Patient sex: M
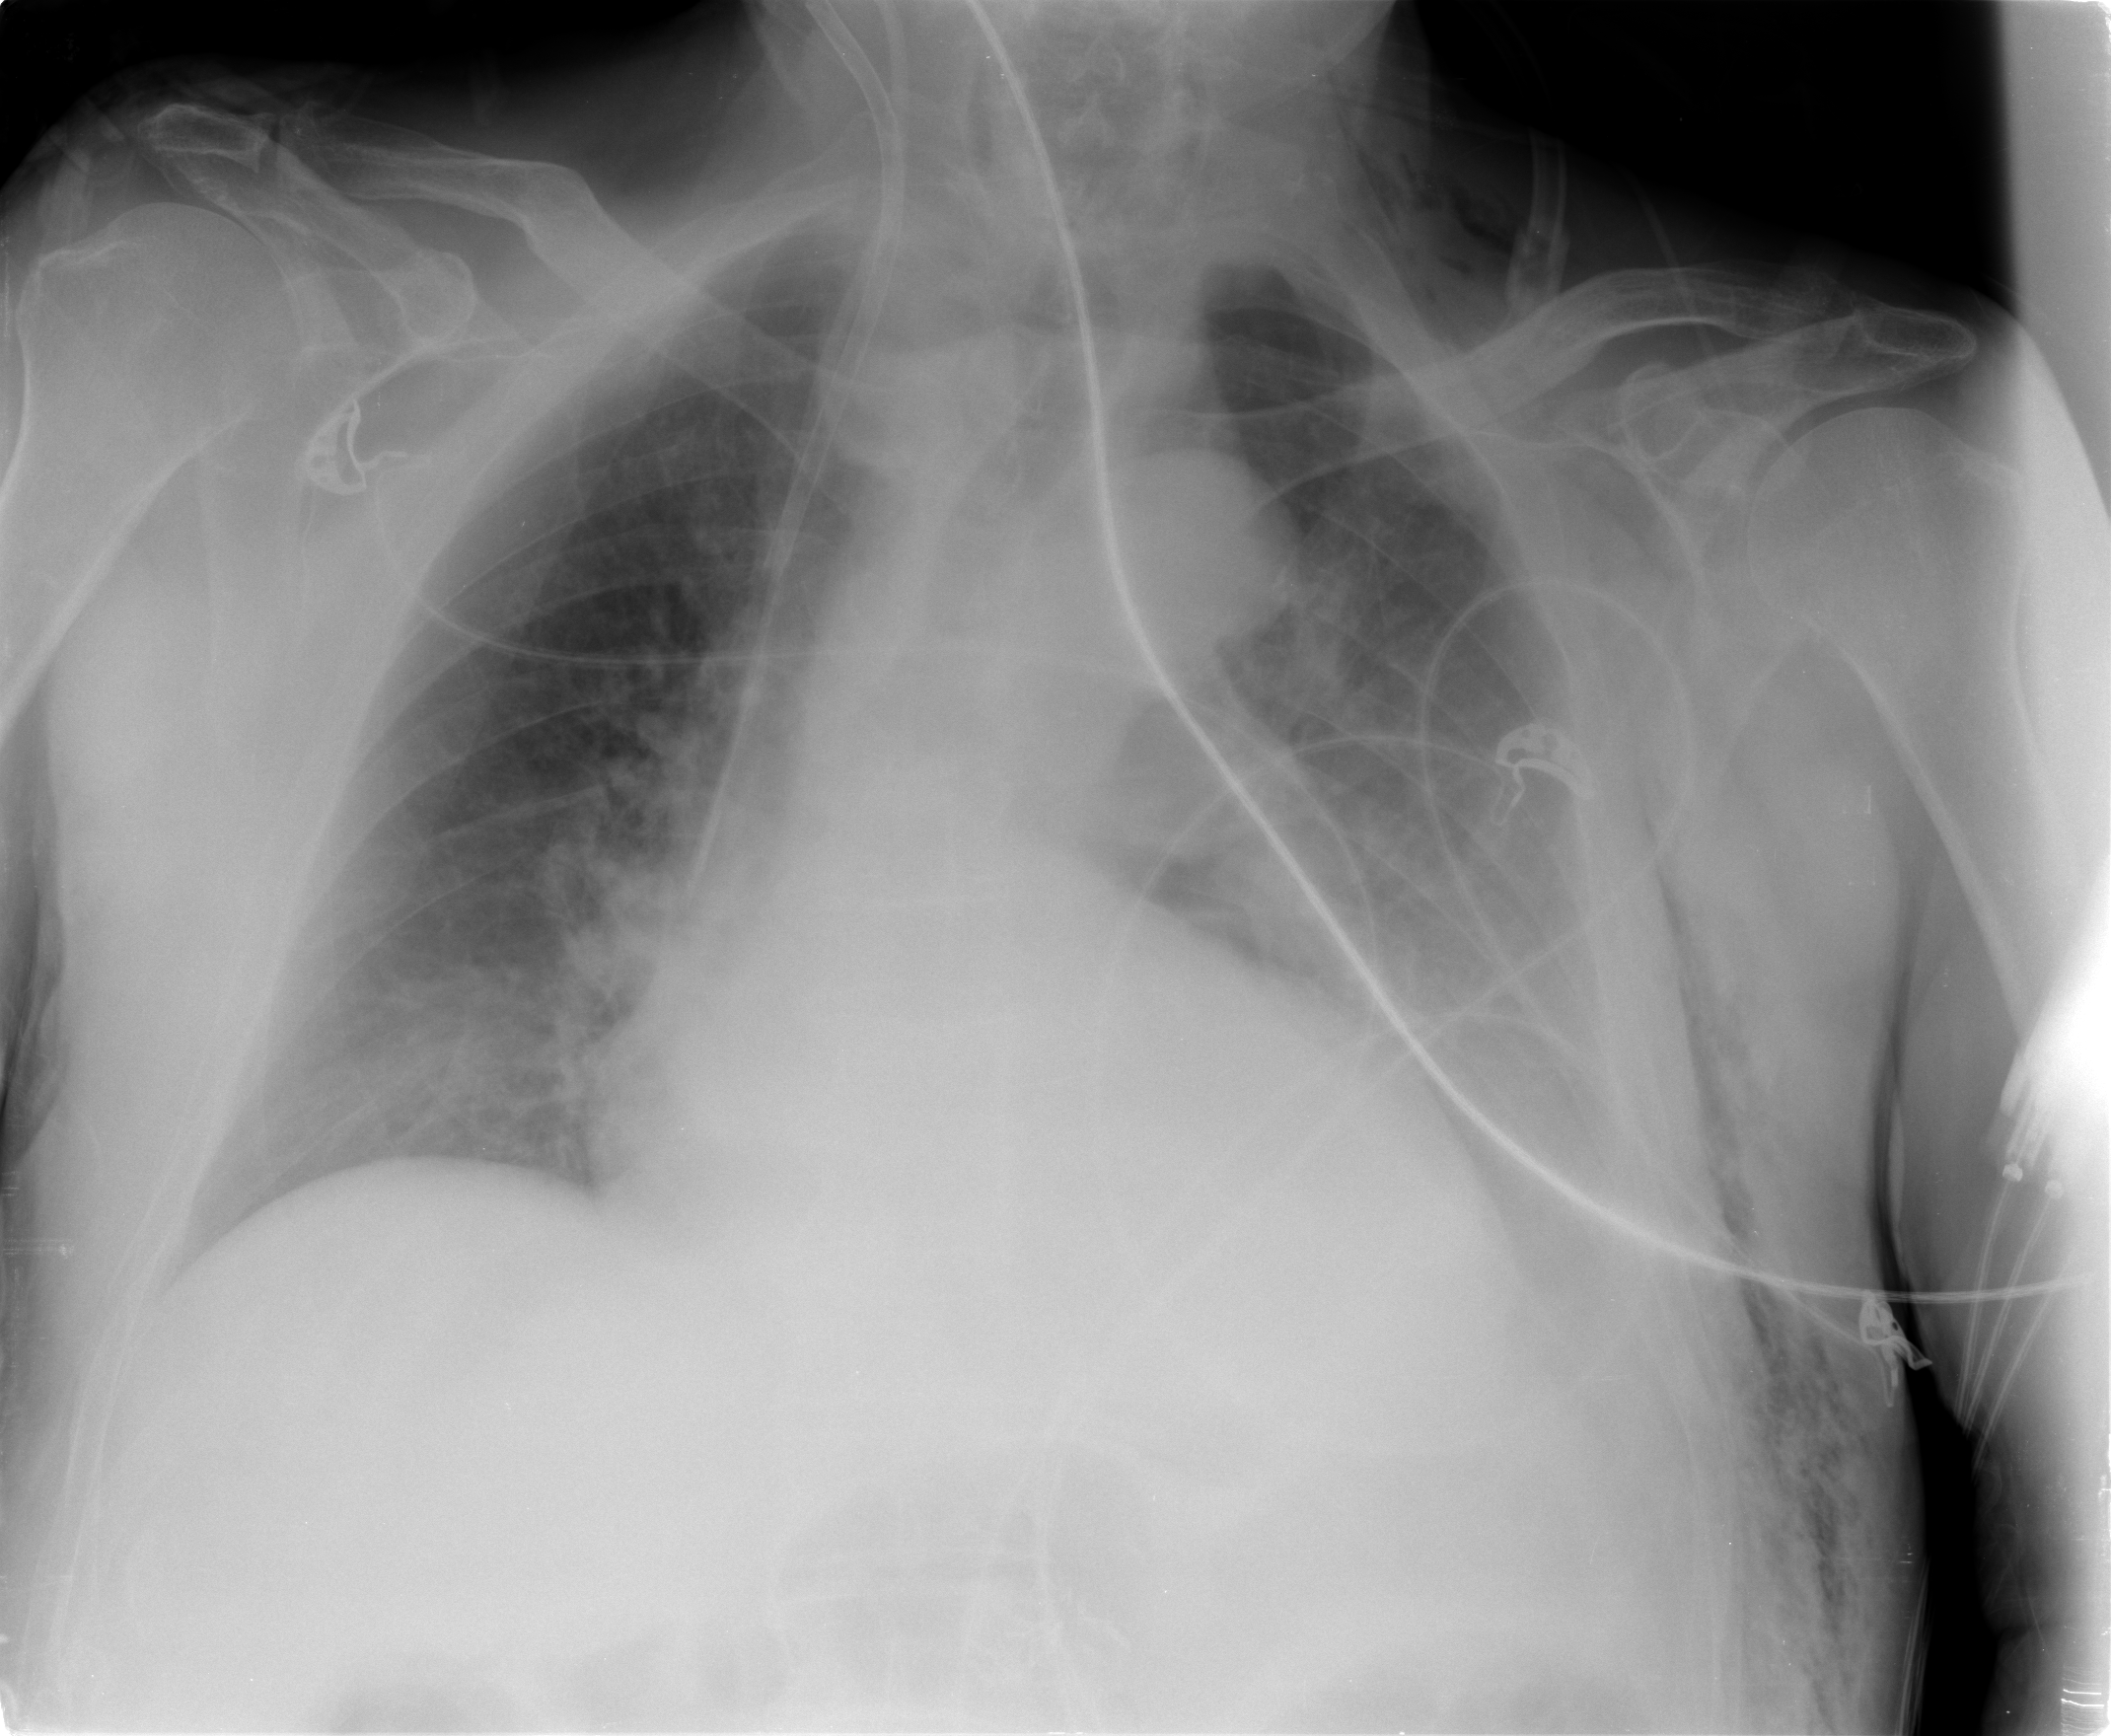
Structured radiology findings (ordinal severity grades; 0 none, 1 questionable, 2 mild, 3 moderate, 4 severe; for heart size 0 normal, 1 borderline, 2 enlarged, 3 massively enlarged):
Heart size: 0
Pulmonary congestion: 0
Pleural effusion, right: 0
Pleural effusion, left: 2
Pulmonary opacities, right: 0
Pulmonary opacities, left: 2
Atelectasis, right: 0
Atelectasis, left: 0